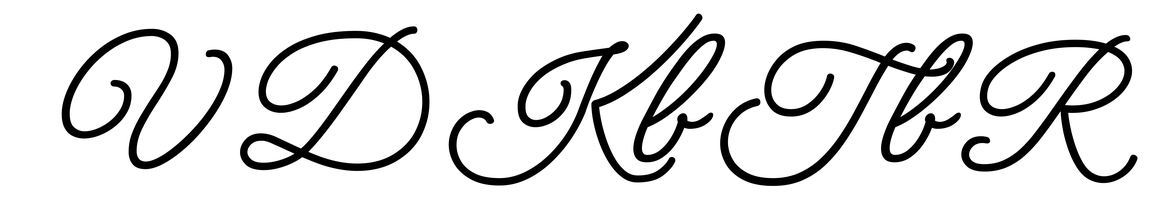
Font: MeowScript-Regular